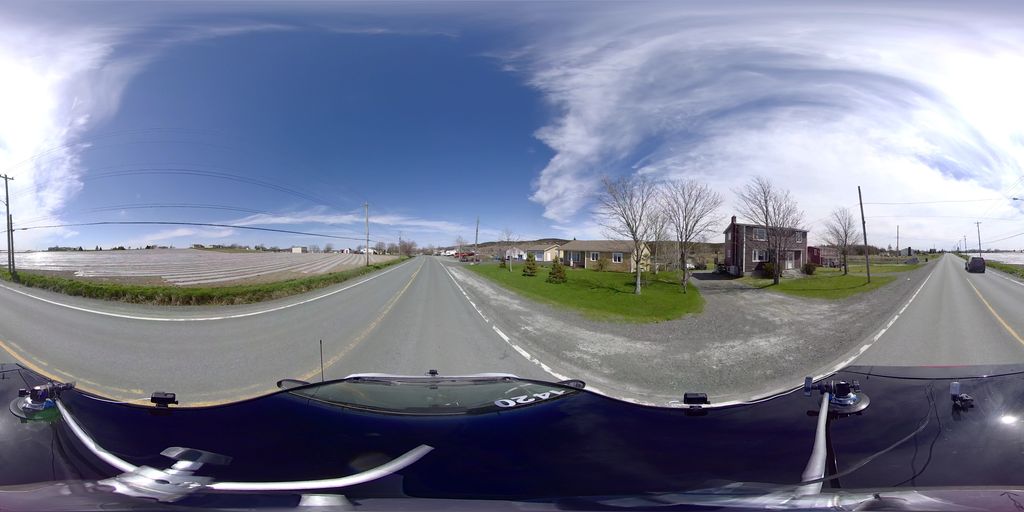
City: st_johns